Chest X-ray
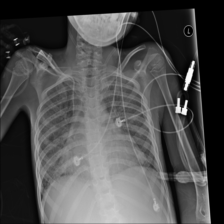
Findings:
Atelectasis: negative
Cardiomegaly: negative
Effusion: negative
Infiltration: negative
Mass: negative
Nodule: positive
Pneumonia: negative
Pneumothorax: negative
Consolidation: negative
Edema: negative
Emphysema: negative
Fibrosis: negative
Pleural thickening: negative
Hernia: negative